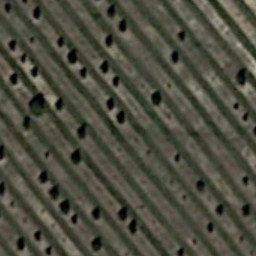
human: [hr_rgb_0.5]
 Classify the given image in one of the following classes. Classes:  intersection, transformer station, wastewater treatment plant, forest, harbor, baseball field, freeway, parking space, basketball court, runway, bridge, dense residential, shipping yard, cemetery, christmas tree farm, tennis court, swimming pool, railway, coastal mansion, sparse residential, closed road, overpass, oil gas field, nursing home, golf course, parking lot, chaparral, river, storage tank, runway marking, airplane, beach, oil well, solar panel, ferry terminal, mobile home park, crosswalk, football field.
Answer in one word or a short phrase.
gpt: christmas tree farm